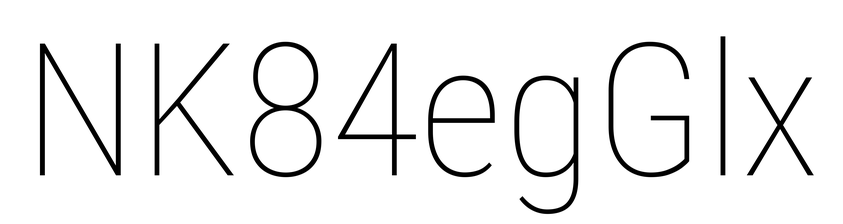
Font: Roboto_Condensed_Thin